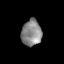
Tissue: prostate
Cell type: T cells
Senescence score: 0.2787
Nuclear area (px): 516
Mean DAPI intensity: 135.75